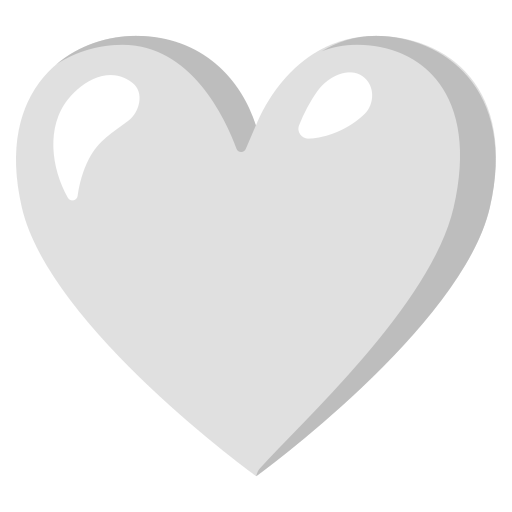
Emoji: 🤍